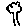
Label: tree